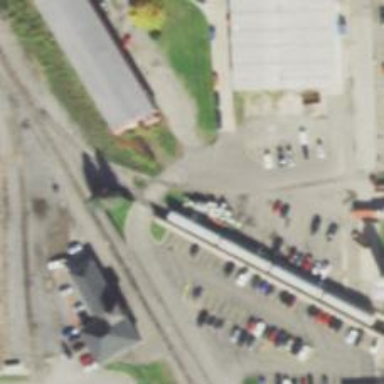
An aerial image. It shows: Railway spur service.